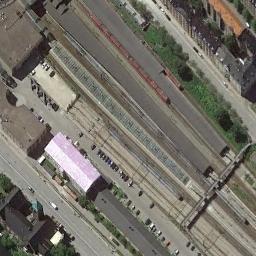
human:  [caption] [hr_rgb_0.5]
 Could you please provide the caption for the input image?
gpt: There are several buildings beside the railway .

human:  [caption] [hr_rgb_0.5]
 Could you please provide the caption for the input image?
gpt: The railway is next to some houses and parking lot .

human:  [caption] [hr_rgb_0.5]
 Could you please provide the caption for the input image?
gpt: These railways are flanked by some buildings and a parking lot is on one side of the railways .

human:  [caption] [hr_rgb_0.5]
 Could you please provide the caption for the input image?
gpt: There are several rows of buildings on one side of the railway .

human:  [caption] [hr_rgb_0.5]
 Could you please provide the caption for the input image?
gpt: There are some buildings beside the railway .